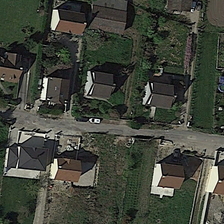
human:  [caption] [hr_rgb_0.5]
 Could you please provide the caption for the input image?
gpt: some buildings and green trees are in an industrial area .

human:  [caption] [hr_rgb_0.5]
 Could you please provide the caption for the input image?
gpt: some buildings and green trees are in an industrial area .

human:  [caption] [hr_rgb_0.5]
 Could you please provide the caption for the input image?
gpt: some buildings and green trees are in an industrial area .

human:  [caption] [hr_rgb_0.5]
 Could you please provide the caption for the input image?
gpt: some buildings and green trees are in an industrial area .

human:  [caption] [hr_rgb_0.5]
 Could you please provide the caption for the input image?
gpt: some buildings and green trees are in an industrial area .